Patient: sex M, age 75
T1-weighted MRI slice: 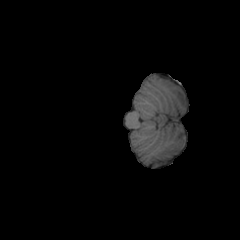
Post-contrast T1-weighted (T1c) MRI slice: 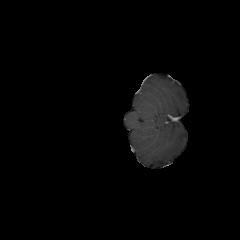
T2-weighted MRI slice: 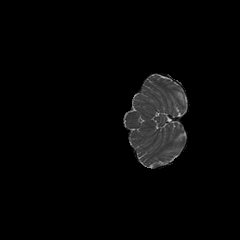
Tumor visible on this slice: no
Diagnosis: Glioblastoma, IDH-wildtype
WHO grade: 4